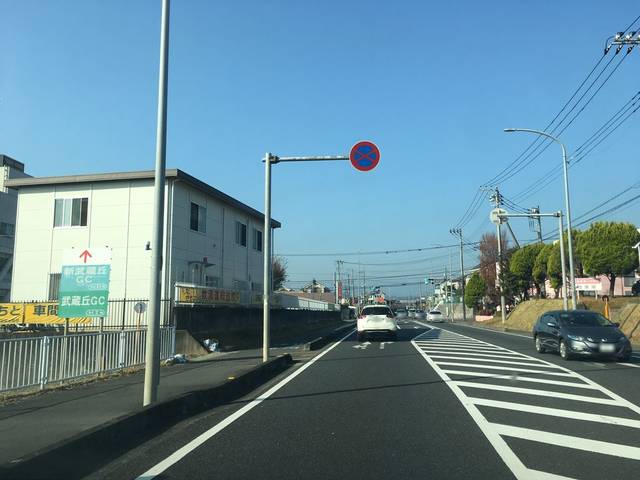
Region: Japan
Coordinates: 35.859, 139.336